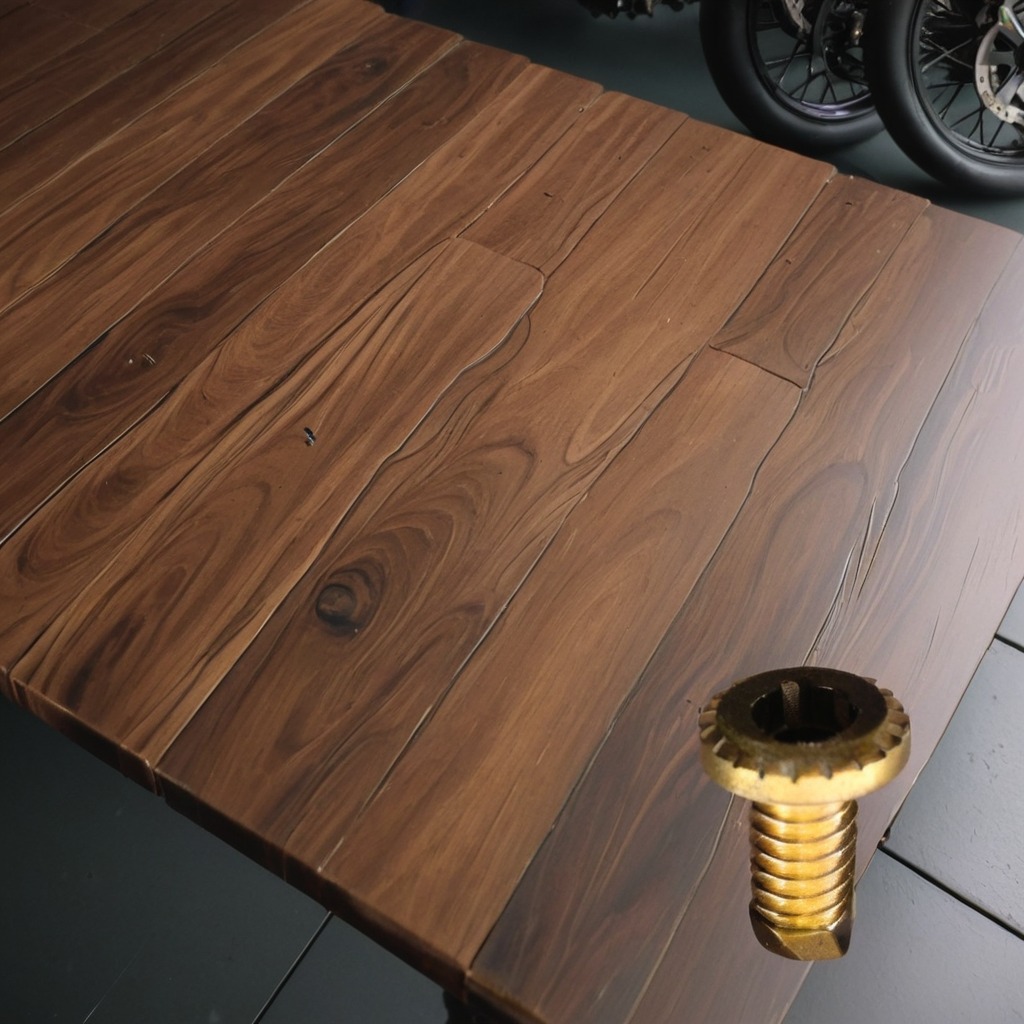
A metal screw is lying on an oil-spilled wooden table in a vintage motorcycle garage.